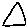
Label: triangle